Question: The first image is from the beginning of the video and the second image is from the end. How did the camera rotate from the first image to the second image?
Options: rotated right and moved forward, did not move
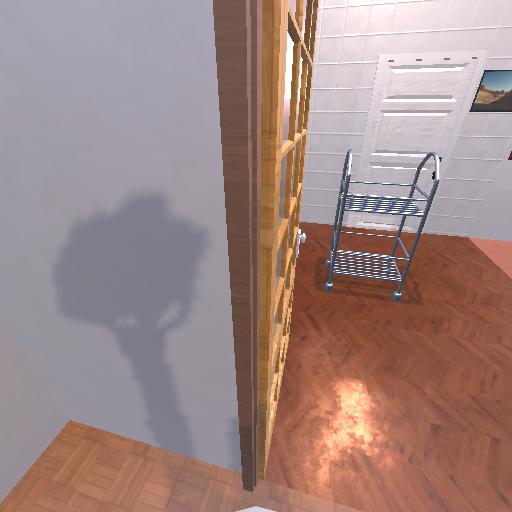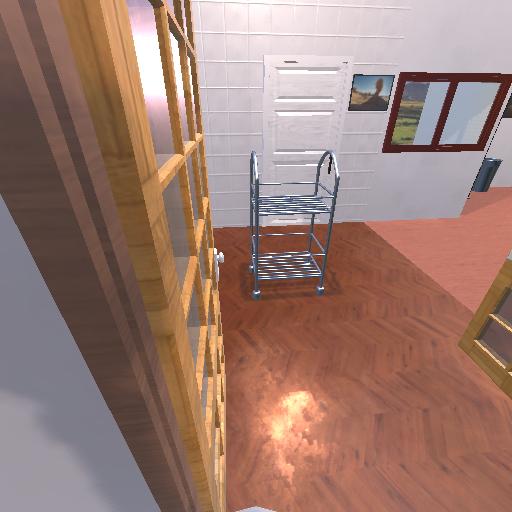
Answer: rotated right and moved forward